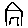
Label: house